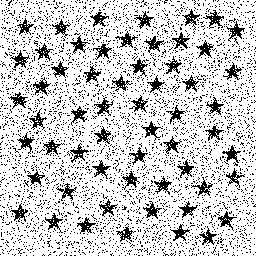
Squares: 0
Triangles: 0
Stars: 58
Total shapes: 58